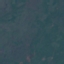
Land use / land cover: HerbaceousVegetation